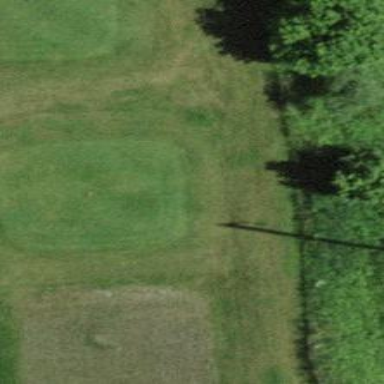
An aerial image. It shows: Golf tee on grassy land.